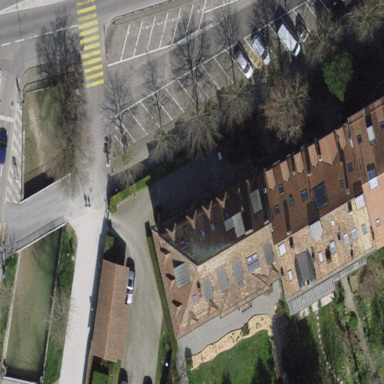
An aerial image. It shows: Office building with gabled roof made of roof tiles. The roof is oriented along the building.